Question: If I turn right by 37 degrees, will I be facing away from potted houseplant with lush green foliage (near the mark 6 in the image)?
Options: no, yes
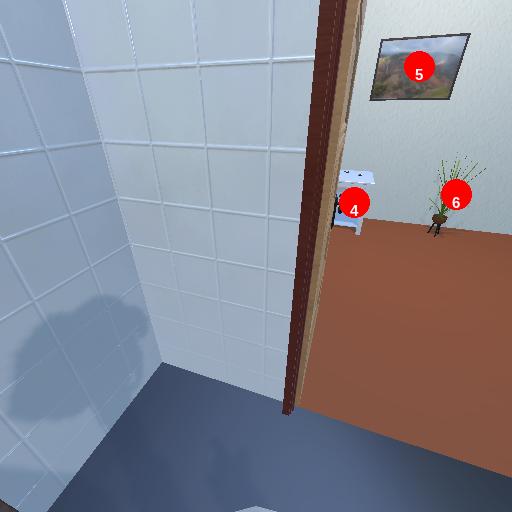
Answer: no